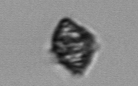
Label: Kryptoperidinium_triquetrum